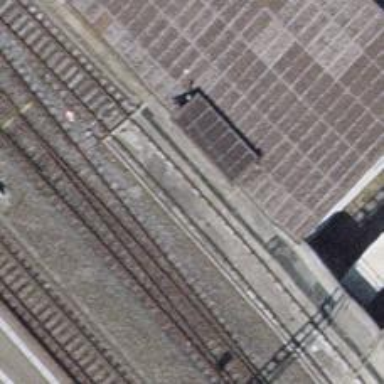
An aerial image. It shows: Railway yard in service.